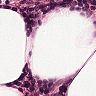
Metastatic tissue present: no